Question: I've been reading other questions and results found on google on the subject of how to keep the 'overflow-y scrollbar' constantly visible, to prevent any awkward transitions from page to page, if one page is long, and one page is short.
The following solution was suggested in most answers:
'''
html {
overflow: -moz-scrollbars-vertical;
overflow-y: scroll;
}
'''
This does make the scrollbar visible on short pages that wouldn't normally have them, but on long pages that would, it's creating two scrollbars. One that is scrollable, and a grayed one that isn't.

I suppose this solution may have worked in the past, and it could be new browser versions treating it differently.
Is there any current way to have one single vertical scrollbar present on all pages regardless of whether it's scrollable?
'''
body {
background: none repeat scroll 0 0 #FFF;
font-family: Arial, sans-serif;
font-size: 12px;
font-weight: normal;
line-height: 1.5;
margin: 0;
padding: 0;
position: relative;
overflow: auto;
height: 100%;
}
'''
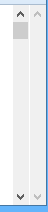
Answer: just change
'''
html {
overflow: -moz-scrollbars-vertical;
overflow-y: scroll;
}
'''
to this
'''
body {
overflow-y: scroll;
}
'''